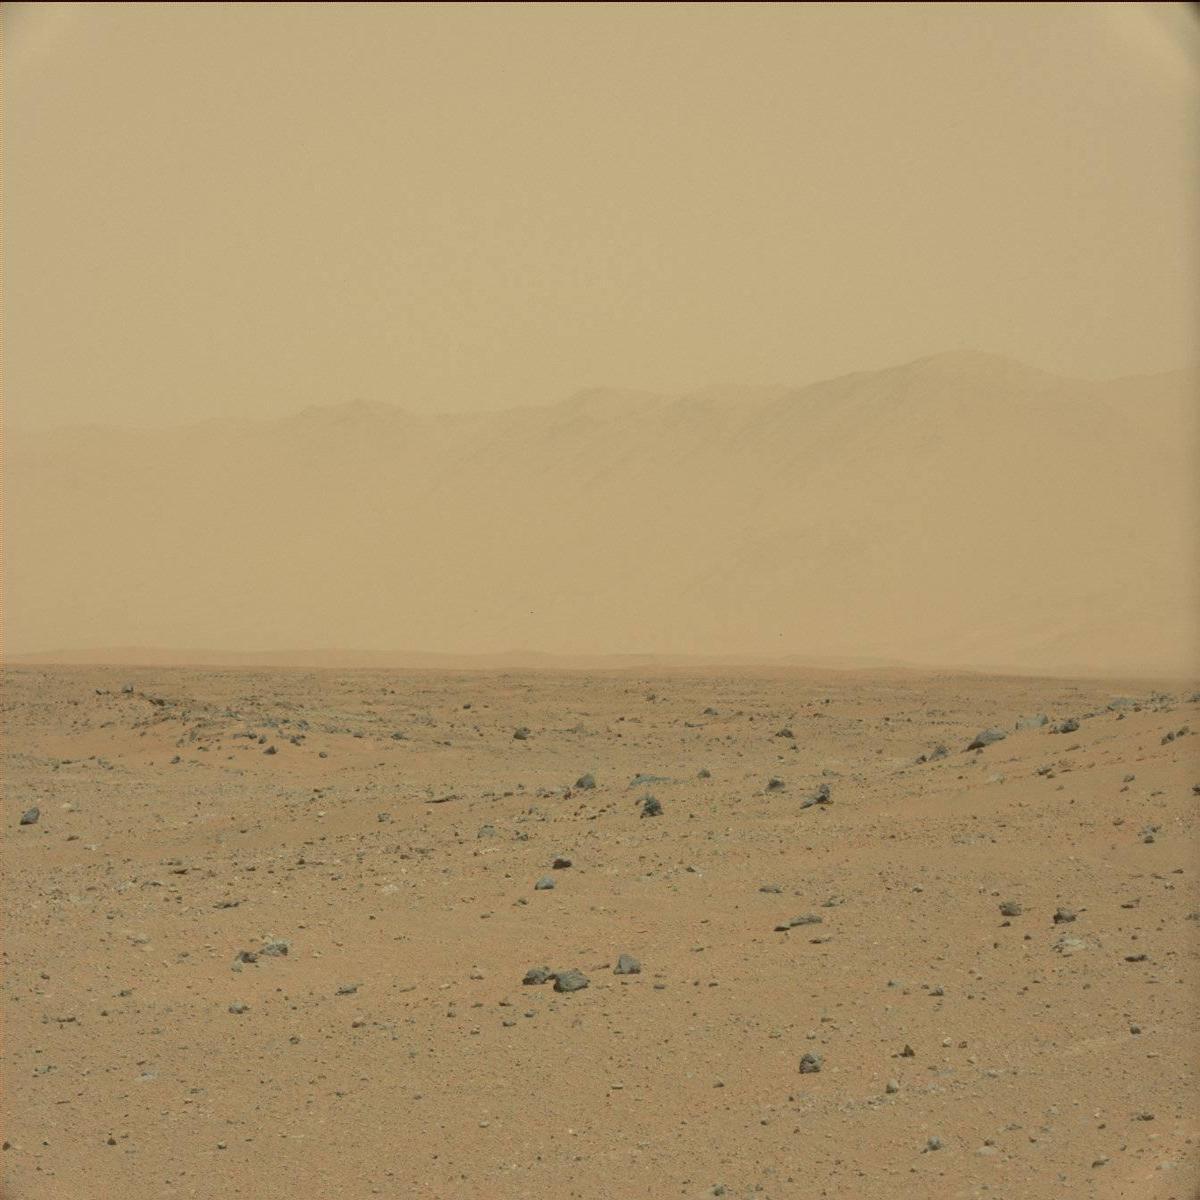
Terrain classes present: Bedrock, Ridge, Rock, Sand / Soil, Sky